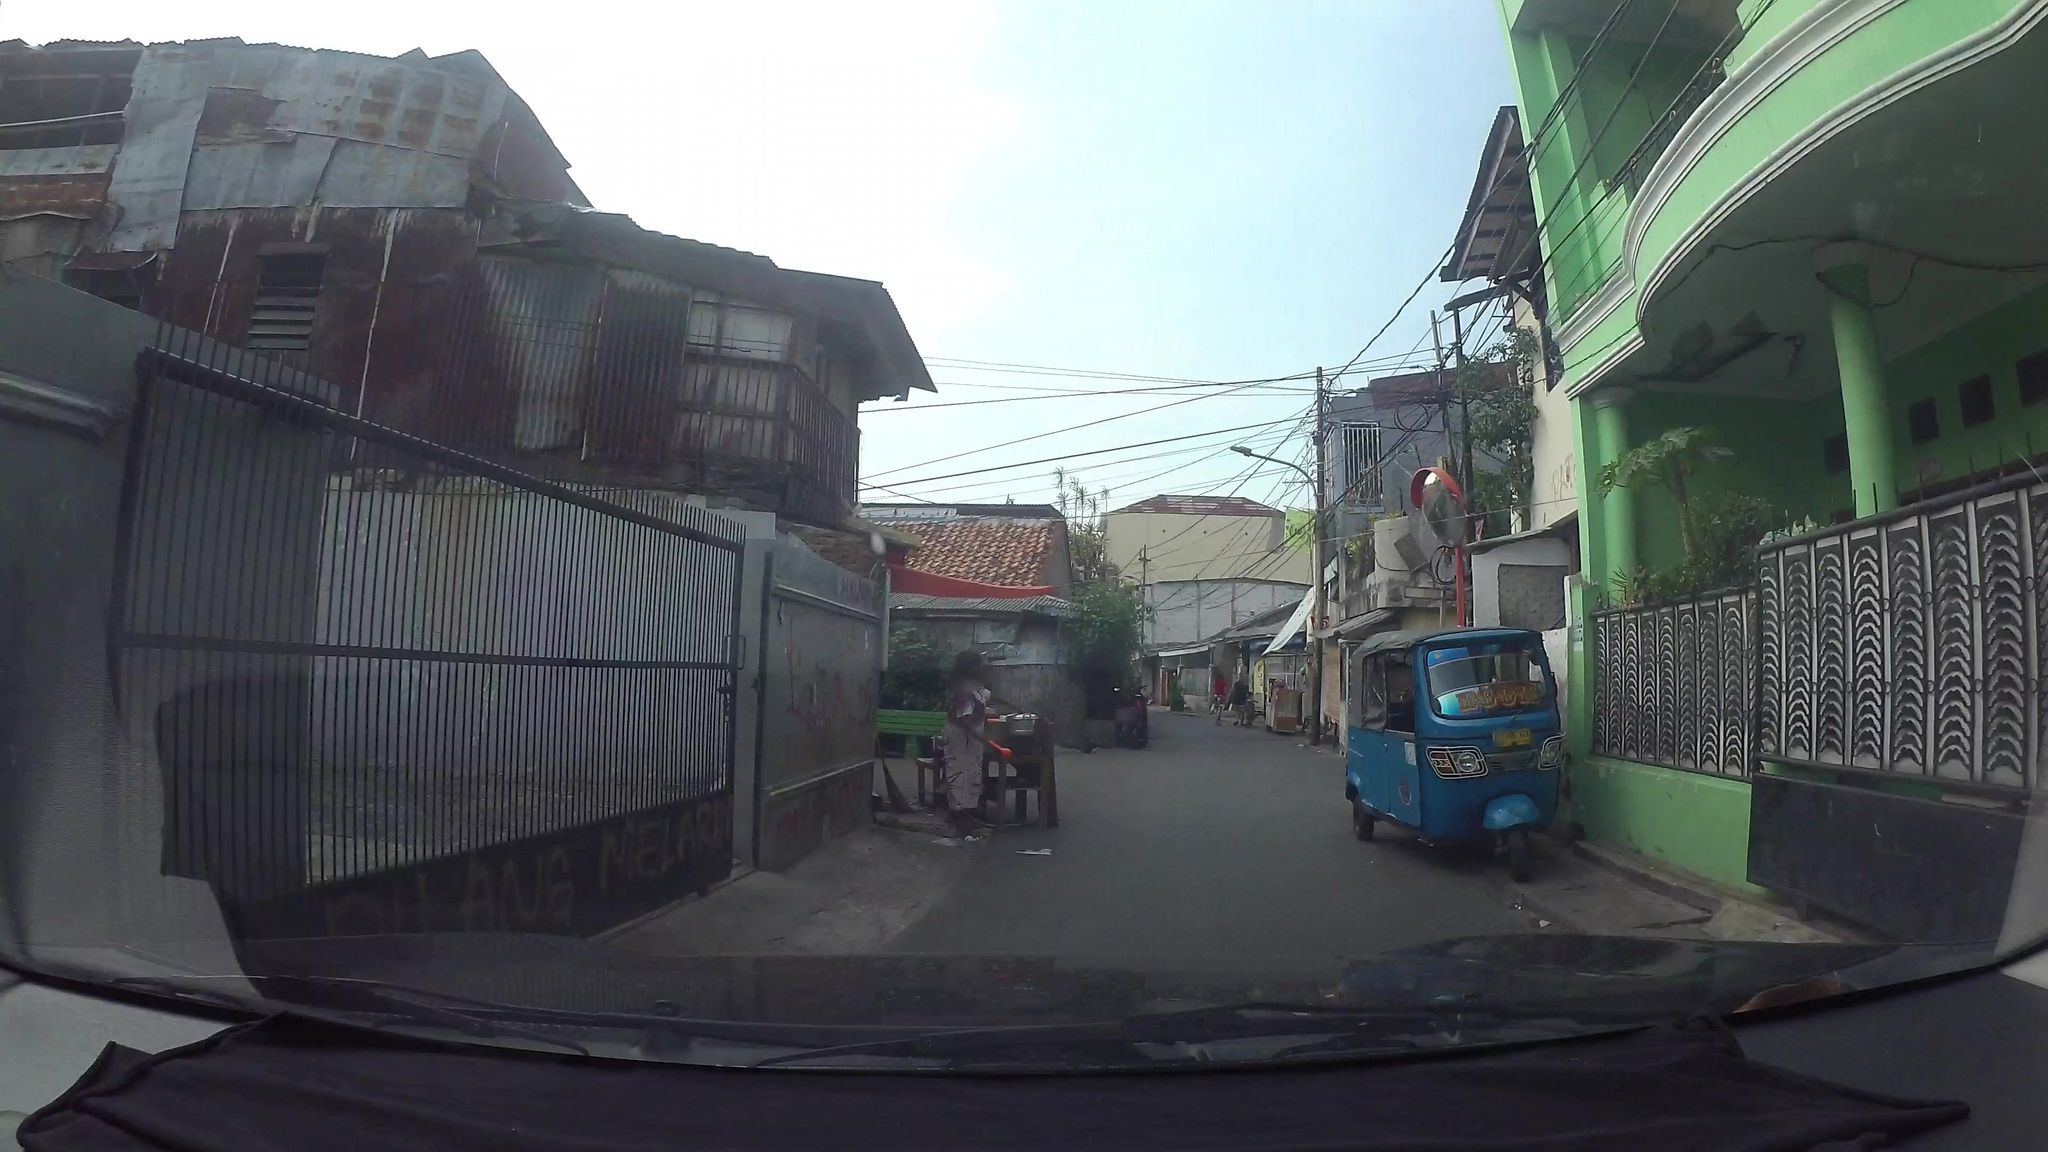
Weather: snowy
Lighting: day
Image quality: good
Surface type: driving surface
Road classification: residential
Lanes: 1
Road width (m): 3
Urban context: urban centre
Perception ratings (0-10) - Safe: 1.6, Lively: 4.61, Beautiful: 0.72, Boring: 1.17, Depressing: 8.28, Wealthy: 2.52